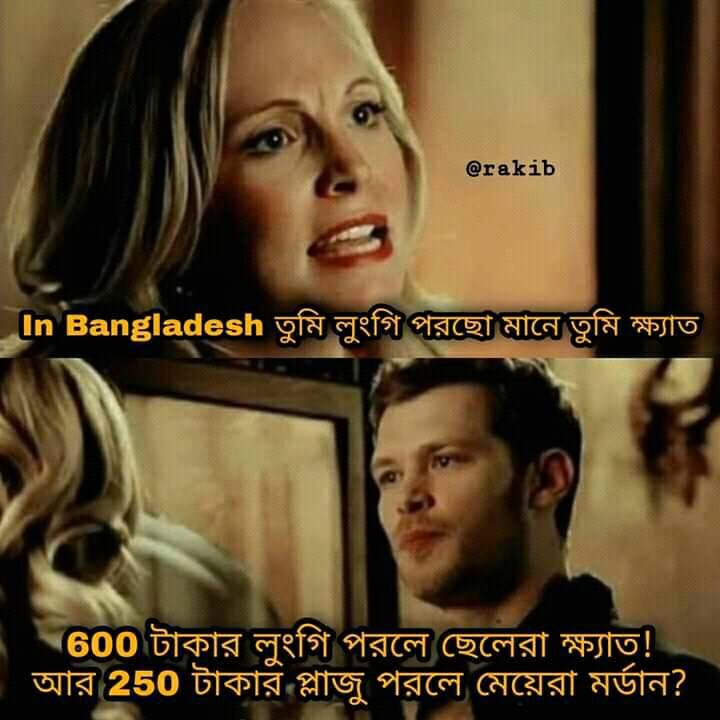
Caption: In Bangladesh তুমি লুংগি পরছো মানে ক্ষ্যাত     600 টাকার লুংগি পরলে ছেলেরা ক্ষ্যাত !   আর  250 টাকার প্লাজু পরলে মেয়েরা মর্ডান ?
Label: hate